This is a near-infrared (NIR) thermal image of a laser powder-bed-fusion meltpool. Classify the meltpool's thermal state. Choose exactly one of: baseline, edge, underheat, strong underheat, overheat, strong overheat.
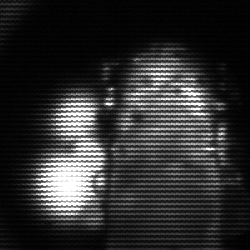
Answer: strong underheat